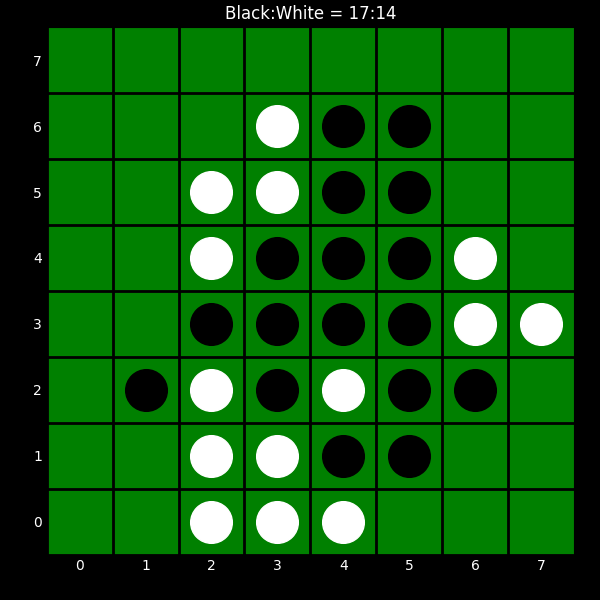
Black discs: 17
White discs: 14